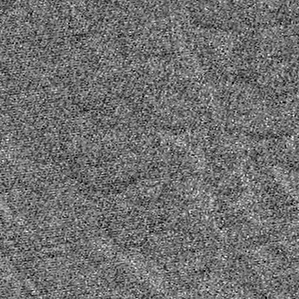
Label: frost